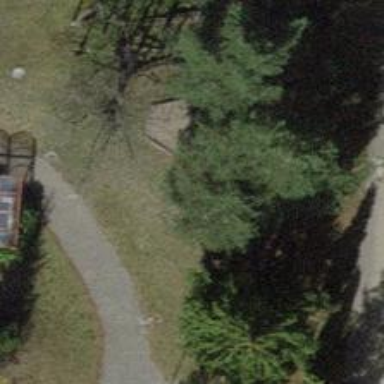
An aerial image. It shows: Brown bench in the vicinity.